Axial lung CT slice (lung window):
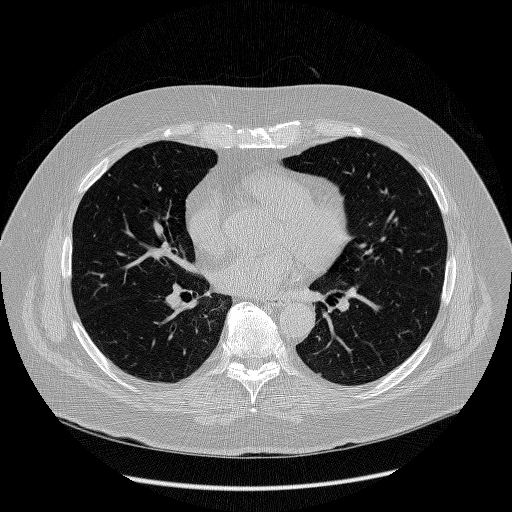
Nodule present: no